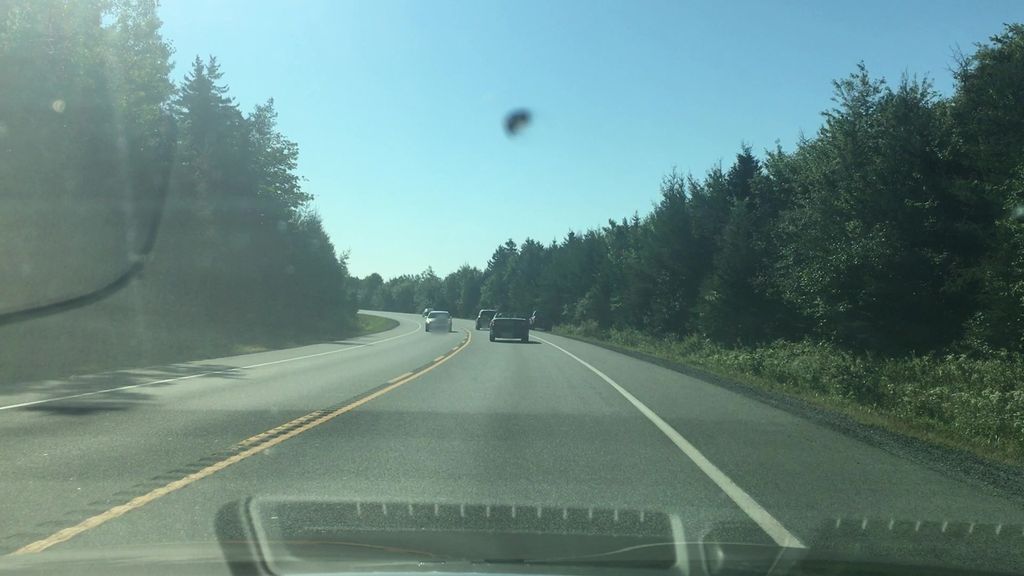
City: halifax